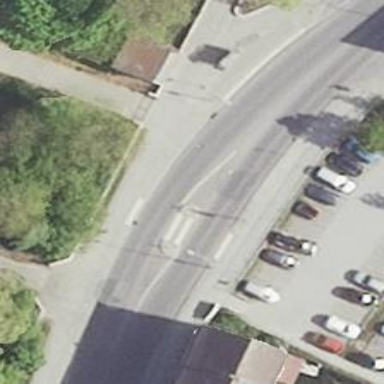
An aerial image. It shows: Uncontrolled crossing with central island on the road.